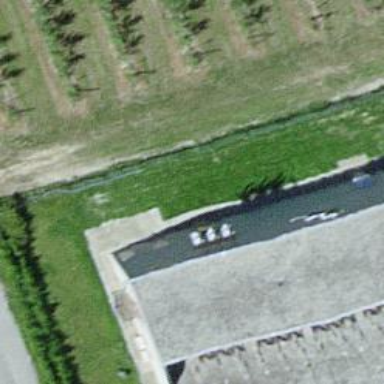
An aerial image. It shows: Building serving as substation.